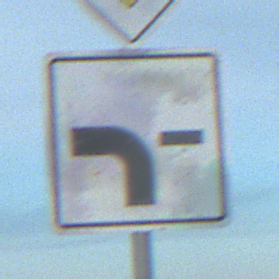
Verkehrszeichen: VerlaufVorfahrtsstrasse6
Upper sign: Vorfahrtsstrasse
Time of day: SunriseSunset
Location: Outdoor (Beach)
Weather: PartlyCloudy
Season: NotSpecified
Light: Natural